Question: I am currently making a Delete method for my Index View and for my first part of the confirmation I am trying to make a way to turn the current table row red (just so the user can easily see that they selected the right row)
Here is my current view looks

So when I click delete, I just need a way to temporarily change the row's color to red.
ALSO: Just for background my current content is displaying on odd rows, if I click a item then the next even row will appear to display additional content, so I am not sure if this will interfere with anything.
The way I currently have my Delete working, without any confirmation, is as follows... (all buttons are shown for context)
View snippet
'''
<td class="col-lg-3 col-lg-offset-1">
<span style="visibility:hidden" class="ID col-lg-1">@Html.DisplayFor(modelItem => item.ID)</span>
<span class="item-edit-button">
<button type="button" onclick="editFunction(this)" class=" btn btn-warning col-lg-3 col-lg-offset-0"><span style="margin-right: 5px" class="glyphicon glyphicon-pencil"></span>Edit</button>
</span>
<span class="item-save-button">
<button type="button" onclick="saveFunction(this)" class="btn btn-success col-lg-3 col-lg-offset-4"><span style="margin-right: 5px" class="glyphicon glyphicon-trash"></span>Save</button>
</span>
<span class="item-delete-button">
<button type="button" onClick="deleteFunction(this)" class="btn btn-danger col-lg-3 col-lg-offset-3"><span style="margin-right: 5px" class="glyphicon glyphicon-trash"></span>Delete</button>
</span>
</td>
'''
JQuery snippet (var 'newID' just gives me an item's PK in the table)
'''
function deleteFunction(element) {
var newID = $(element).closest("td").find("span.ID").text();
$.post(
'@Url.Action("customDelete", "Movie")',
{
'id': newID
},
function (data) { },
"json"
);
$(element).closest("tr").hide();
}
'''
SO I am hoping I can just do some kind of 'this.row:background-color = red' for a specified table row, but I am not sure how to do that OR get the current row. (I shall also comment out the AJAX as I will have some kind of confirmation message first)
Thank you!
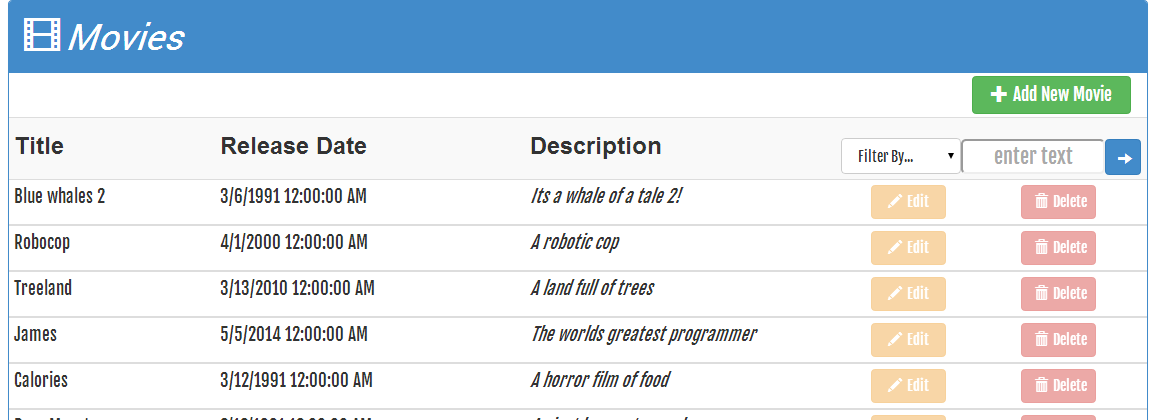
Answer: In your delete function you can use the following jQuery
'''
$(element).closest("tr").css('background-color', 'red')
'''
I would also use '.remove()' instead of '.hide()'